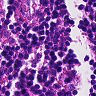
Metastatic tissue present: no